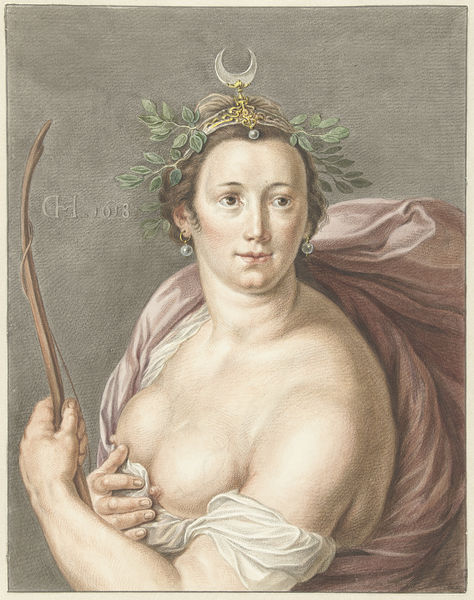
Titel: Diana
Künstler: Abraham Delfos
Standort: Amsterdam
Institution: Rijksmuseum
Schlagwörter: brust, busen, frau, ohrring, zeichnung, haarschmuck, ohrringe, haarreif, rosa, farbe, mond, halbmond, lorbeer, historismus, diana, lorbeeer